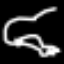
Label: frog